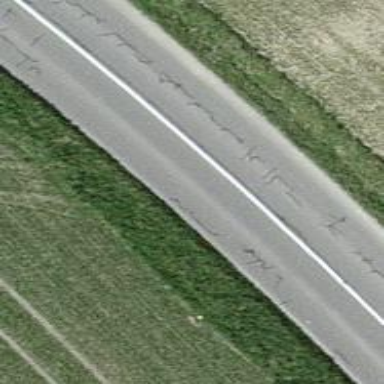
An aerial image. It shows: Tertiary road.